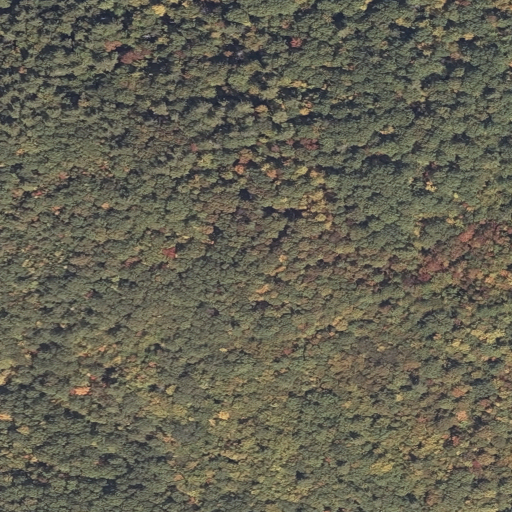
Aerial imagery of mountain in Maine named Hussey Mountain containing deciduous forest, mixed forest, and evergreen forest